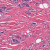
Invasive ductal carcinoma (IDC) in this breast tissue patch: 1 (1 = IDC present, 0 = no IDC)